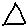
Label: triangle